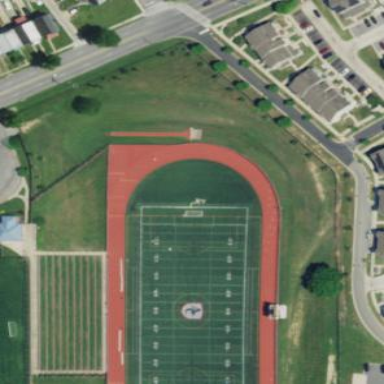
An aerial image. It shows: Grass pitch used for American football and lacrosse.